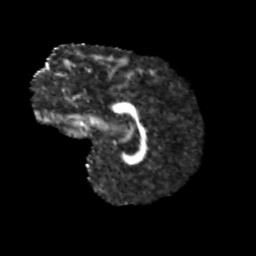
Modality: FA
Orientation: sagittal
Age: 9
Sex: male
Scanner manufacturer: siemens
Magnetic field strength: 3 T
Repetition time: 3.8 s
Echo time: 0.07 s